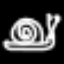
Label: palm tree